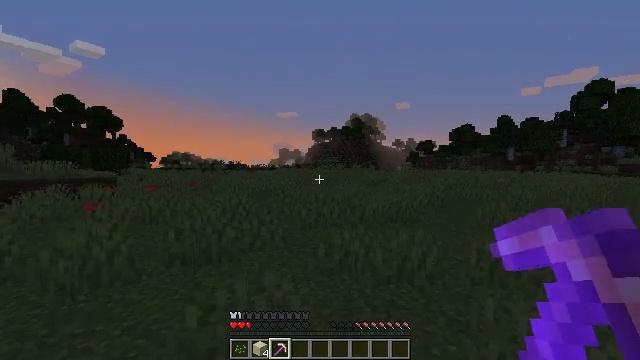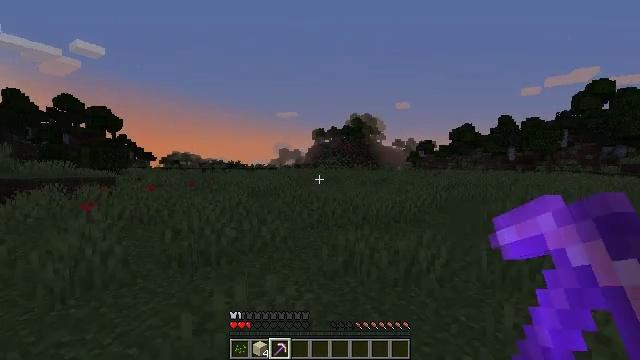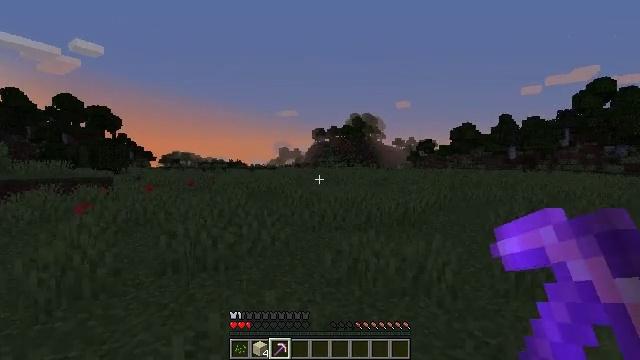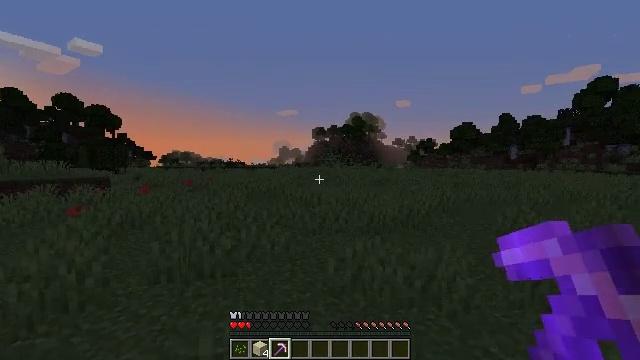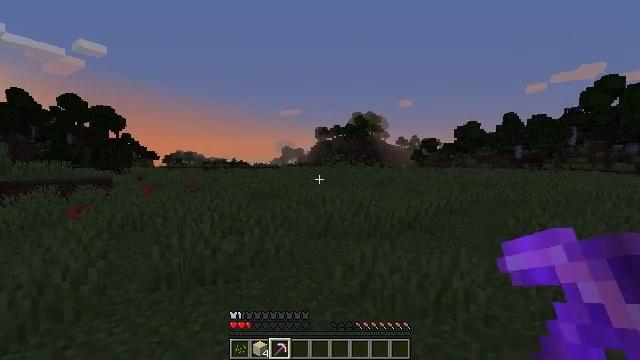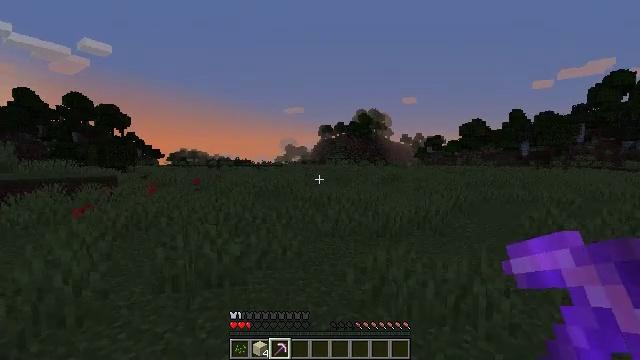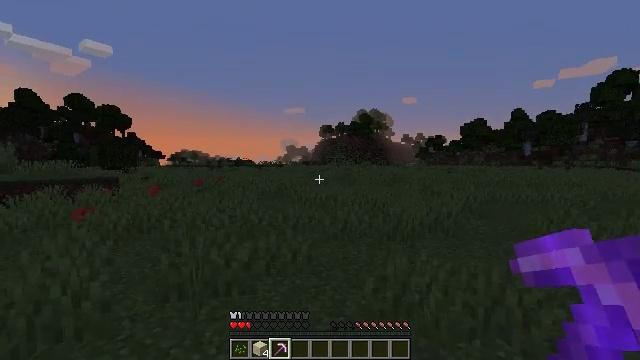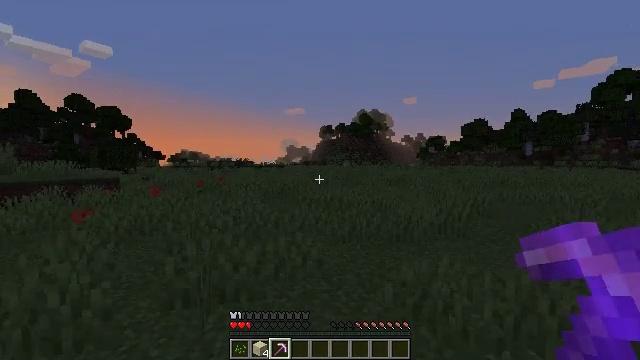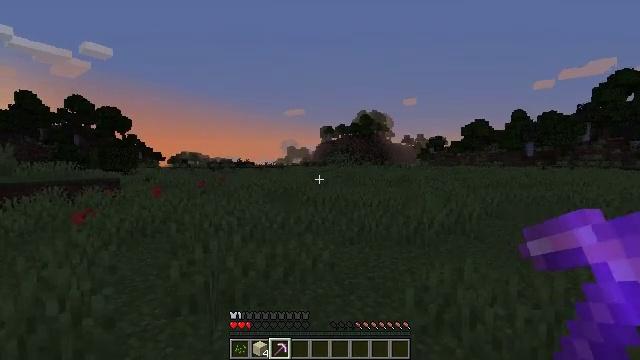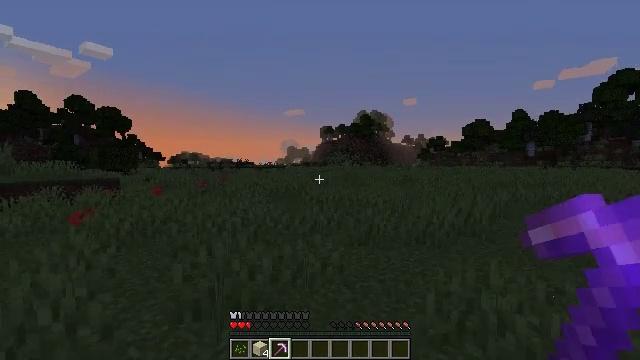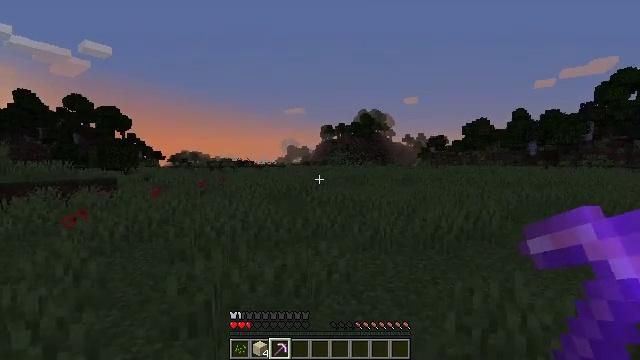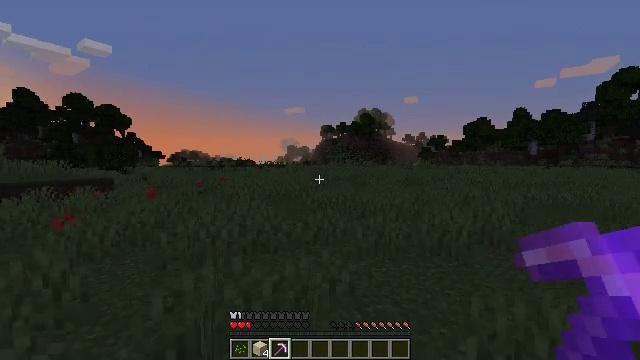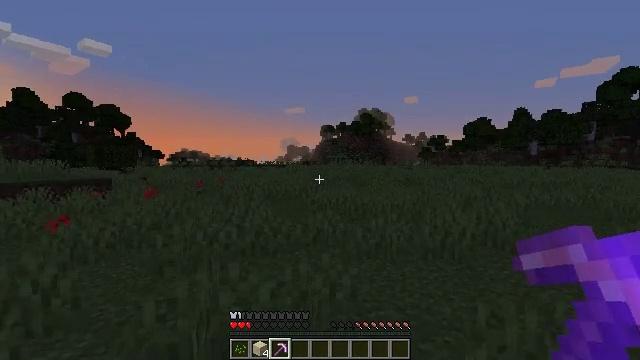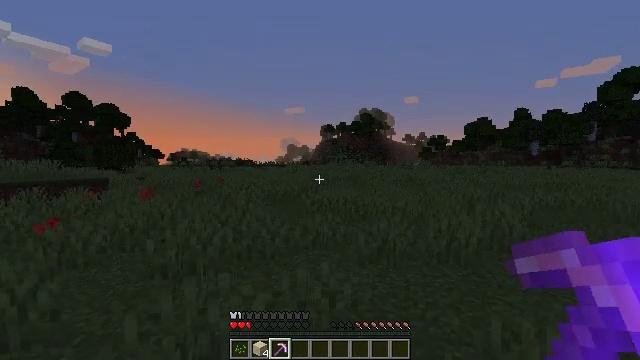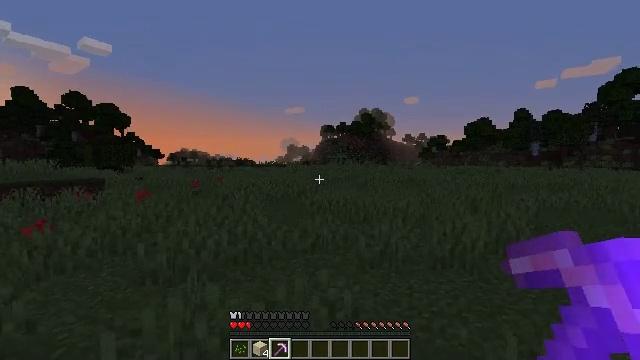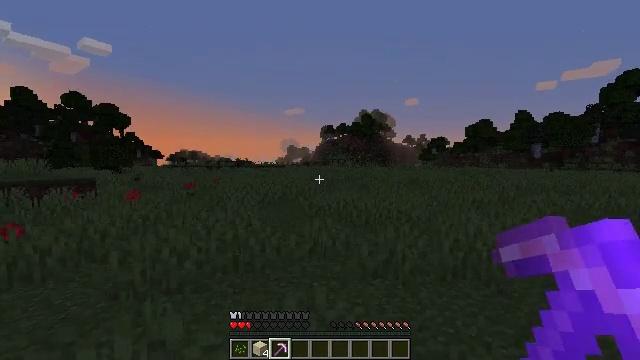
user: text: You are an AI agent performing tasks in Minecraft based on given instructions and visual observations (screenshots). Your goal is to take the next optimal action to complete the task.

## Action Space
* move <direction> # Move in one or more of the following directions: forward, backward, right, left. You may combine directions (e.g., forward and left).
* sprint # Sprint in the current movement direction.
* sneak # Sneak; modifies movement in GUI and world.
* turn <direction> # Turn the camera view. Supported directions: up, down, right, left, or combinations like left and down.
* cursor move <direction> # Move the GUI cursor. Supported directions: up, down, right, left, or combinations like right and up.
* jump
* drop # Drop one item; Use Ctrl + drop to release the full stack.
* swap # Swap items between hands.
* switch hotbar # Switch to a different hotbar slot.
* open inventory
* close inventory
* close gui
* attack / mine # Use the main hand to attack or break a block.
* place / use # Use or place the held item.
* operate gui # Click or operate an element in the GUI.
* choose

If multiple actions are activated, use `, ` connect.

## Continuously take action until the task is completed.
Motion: motion action
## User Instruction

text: Gather tall grass by hitting it.
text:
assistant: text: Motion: move forward
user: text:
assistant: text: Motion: move forward
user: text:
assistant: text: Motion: move forward
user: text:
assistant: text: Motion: move forward and move left
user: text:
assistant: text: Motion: move forward and move left
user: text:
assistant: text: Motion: move forward and move left
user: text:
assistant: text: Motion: move forward and move left
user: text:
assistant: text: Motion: move forward and move left
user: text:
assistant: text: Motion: move forward
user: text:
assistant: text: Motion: move forward
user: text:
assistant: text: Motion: move forward
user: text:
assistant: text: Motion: move forward
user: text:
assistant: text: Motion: move forward
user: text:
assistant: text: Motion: move forward
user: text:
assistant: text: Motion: move forward
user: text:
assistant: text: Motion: move forward
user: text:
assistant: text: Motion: move forward
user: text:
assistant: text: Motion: move forward
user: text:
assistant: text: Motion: move forward
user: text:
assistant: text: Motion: move forward
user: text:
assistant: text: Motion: move forward
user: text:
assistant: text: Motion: move forward
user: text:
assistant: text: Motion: move forward
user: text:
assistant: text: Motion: move forward
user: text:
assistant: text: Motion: move forward
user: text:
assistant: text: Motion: move forward
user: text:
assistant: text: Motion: move forward
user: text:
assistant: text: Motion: move forward
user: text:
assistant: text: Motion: move forward
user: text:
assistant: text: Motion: move forward